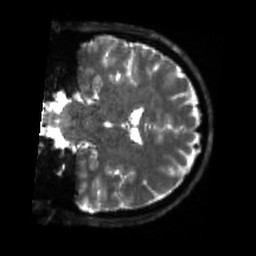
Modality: sbref
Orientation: coronal
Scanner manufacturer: siemens
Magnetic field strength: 3 T
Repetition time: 4 s
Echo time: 0.0594 s